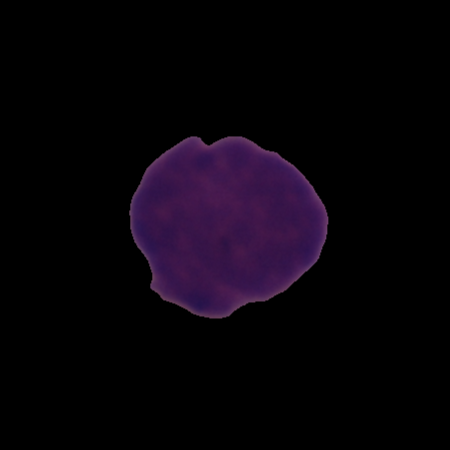
Label: cancer